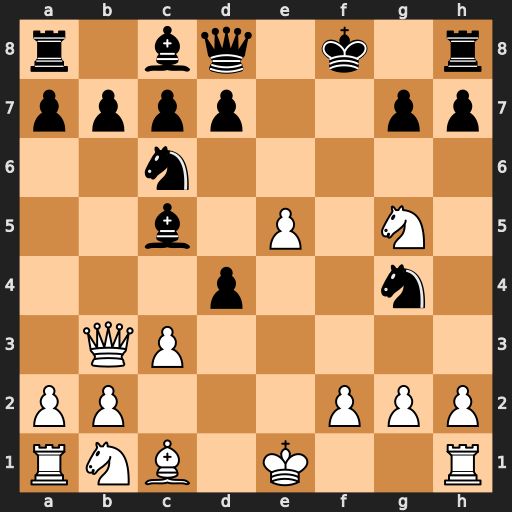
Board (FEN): r1bq1k1r/pppp2pp/2n5/2b1P1N1/3p2n1/1QP5/PP3PPP/RNB1K2R
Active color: w
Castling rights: KQ
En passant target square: -
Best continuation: Qf7#